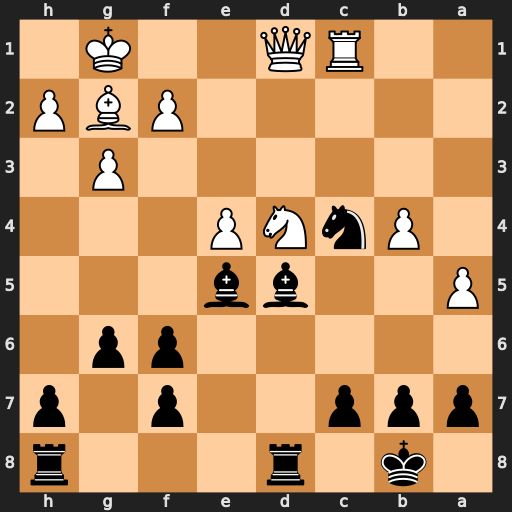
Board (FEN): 1k1r3r/ppp2p1p/5pp1/P2bb3/1PnNP3/6P1/5PBP/2RQ2K1
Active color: b
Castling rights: -
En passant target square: -
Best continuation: Be6 Nc6+ bxc6